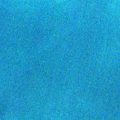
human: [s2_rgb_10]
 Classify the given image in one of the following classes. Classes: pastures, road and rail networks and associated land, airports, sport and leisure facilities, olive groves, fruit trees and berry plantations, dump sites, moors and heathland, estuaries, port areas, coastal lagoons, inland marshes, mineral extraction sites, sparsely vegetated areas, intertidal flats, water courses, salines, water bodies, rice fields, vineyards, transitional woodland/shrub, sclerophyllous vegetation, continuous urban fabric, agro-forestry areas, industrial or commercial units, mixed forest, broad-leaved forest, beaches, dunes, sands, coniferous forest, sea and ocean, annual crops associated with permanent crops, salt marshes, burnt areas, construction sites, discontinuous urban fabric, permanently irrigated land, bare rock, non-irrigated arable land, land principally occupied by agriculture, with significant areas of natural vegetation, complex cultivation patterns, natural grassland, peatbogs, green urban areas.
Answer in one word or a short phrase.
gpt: sea and ocean